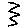
Label: zigzag